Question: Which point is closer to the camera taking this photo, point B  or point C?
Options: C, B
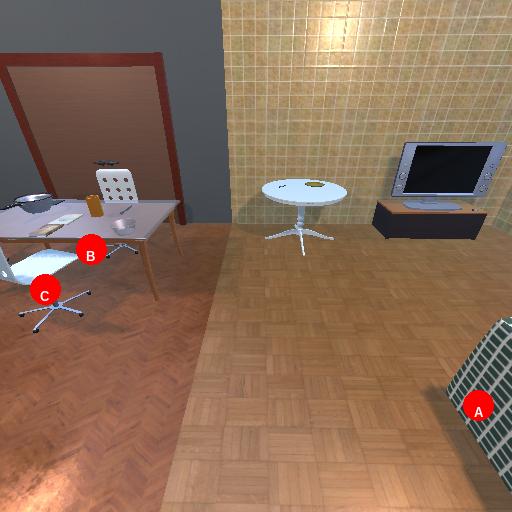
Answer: C